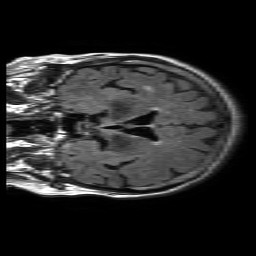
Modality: FLAIR
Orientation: coronal
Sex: female
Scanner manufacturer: philips
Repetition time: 11 s
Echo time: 0.125 s